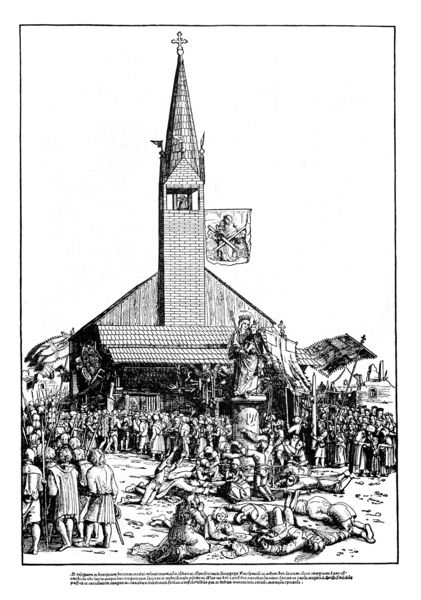
Titel: Wallfahrtskapelle in Regensburg
Künstler: Michael Ostendorfer
Institution: (Seriendruck)
Schlagwörter: kampf, weiß, frauen, kirchturm, menschen, stadt, grau, kreide, männer, schwarz, säule, zeichnung, dach, gebäude, haus, fest, leute, masse, menge, versammlung, architektur, arm, sockel, spitze, steine, tod, tot, häuser, kirche, kind, bauern, kinder, turm, skulptur, statue, holzschnitt, schrift, liegen, fahnen, fahne, flagge, grafik, graphik, markt, platz, banner, krieg, church, column, crowd, fight, gathering, men, people, soldiers, sword, swords, white, window, women, black, group, spitz, floor, plastik, podest, liegend, bauer, fugen, glockenturm, kreuz, dom, linie, aufruhr, druck, schwarz-weiss, radierung, stich, seite, schwert, schwerter, text, leichen, tote, schrecken, menschenmenge, ritter, wimpel, wappen, glocke, christus, jesus, sterben, mittelalter, betende, building, crossed, field, tower, death, knight, heilige, opfer, verehrung, drawing, maria, kupferstich, madonna, black and white, anbetung, sketch, cross, glocken, sculpture, feingliedrig, died, sakralbau, virgin, zepter, schindeln, flag, flags, jesuskind, brick, bricks, ground, maria mit kind, irche, andreaskreuz, war, pilger, crucifix, lying, spire, steeple, fahn, wallfahrt, muttergottes, mary, büßer, chapel, massacre, skulptu, slain, b&w, rebellion, knights, figzren, ziegel, slian, marienstatue, vordach, dachpfannen, dachziegel